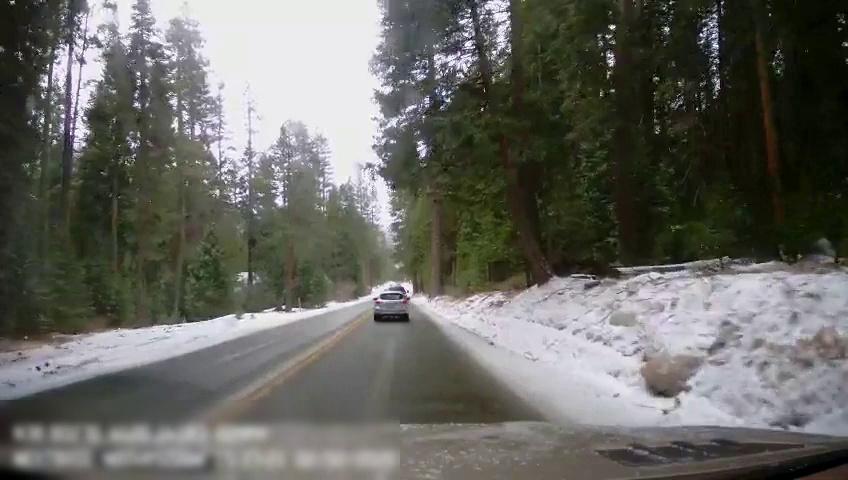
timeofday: Day
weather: Snowy
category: Drivable Space
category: Vehicles | Truck
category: Vehicles | SUV
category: Lanes | Current Lane
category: Lanes | Opposite Lane